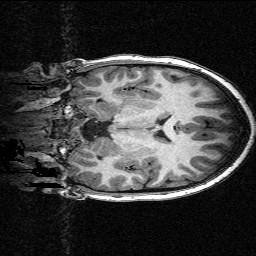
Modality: T1w
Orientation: coronal
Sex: female